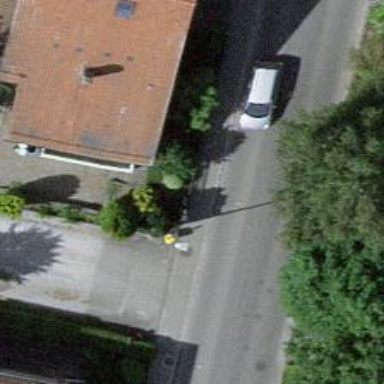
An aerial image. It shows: Post box is visible.